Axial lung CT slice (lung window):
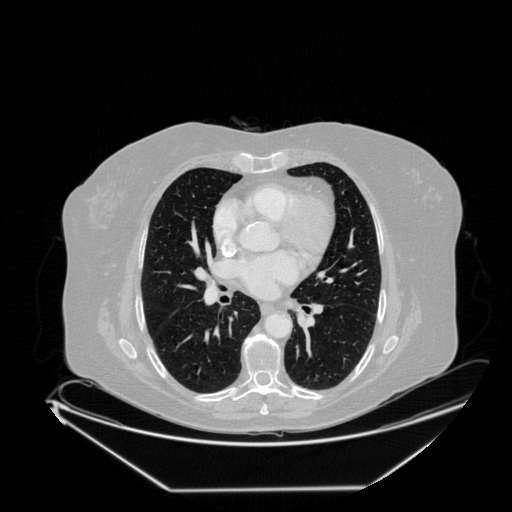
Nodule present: no